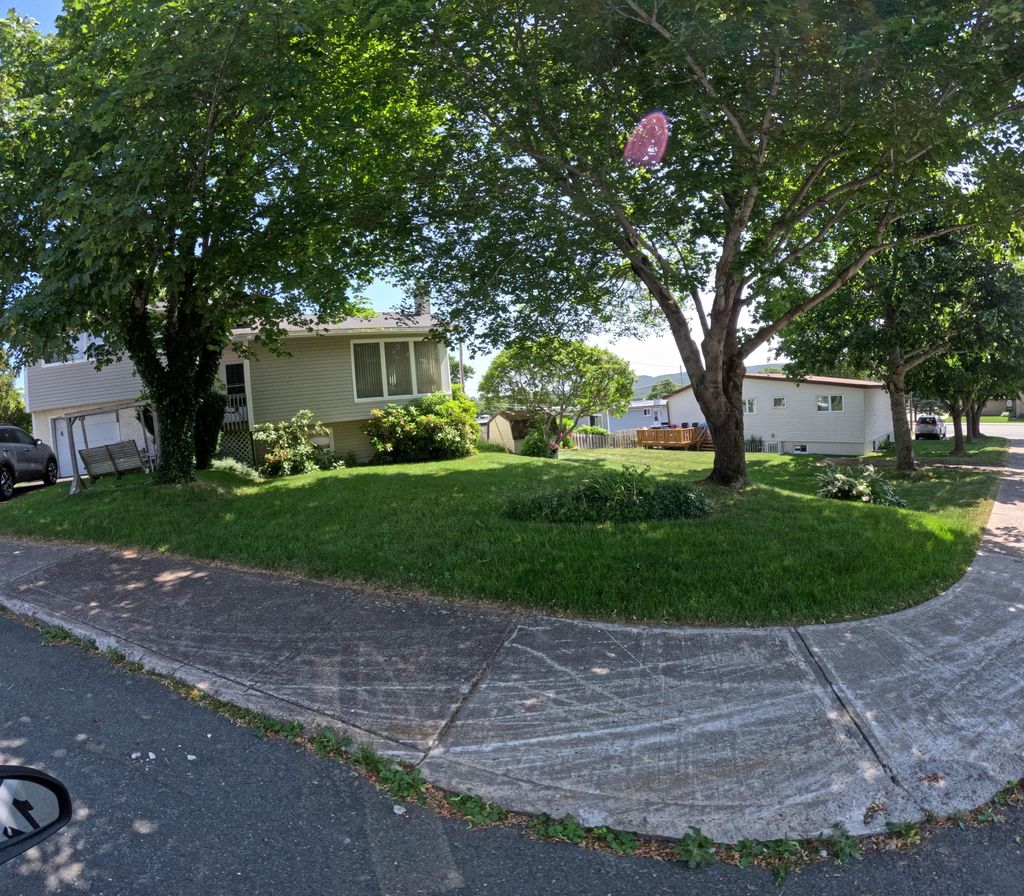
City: st_johns